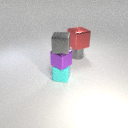
small purple metal cube above small cyan rubber cube